Question: What is the antonym of the given text?
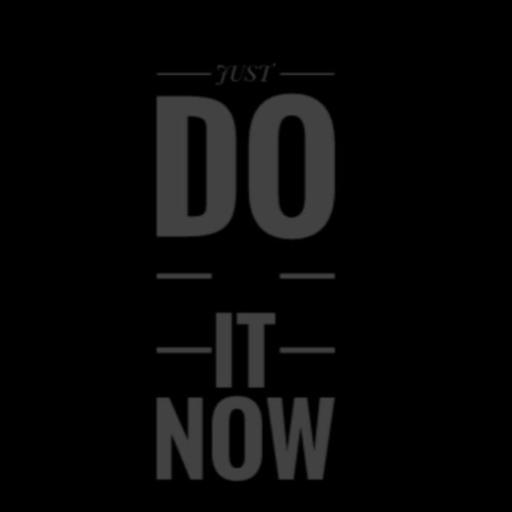
Answer: Delay